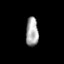
Tissue: lung
Cell type: Endothelial cells
Senescence score: 0.2046
Nuclear area (px): 354
Mean DAPI intensity: 167.876